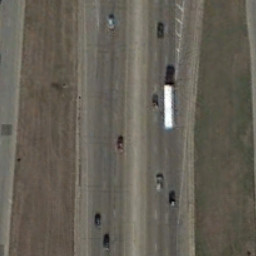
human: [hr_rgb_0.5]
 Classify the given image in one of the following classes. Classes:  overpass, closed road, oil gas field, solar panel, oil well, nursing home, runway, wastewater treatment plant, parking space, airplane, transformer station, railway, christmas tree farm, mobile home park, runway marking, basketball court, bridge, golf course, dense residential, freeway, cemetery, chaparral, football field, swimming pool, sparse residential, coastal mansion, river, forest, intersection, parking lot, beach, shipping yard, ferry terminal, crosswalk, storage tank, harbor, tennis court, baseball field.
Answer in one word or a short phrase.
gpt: freeway